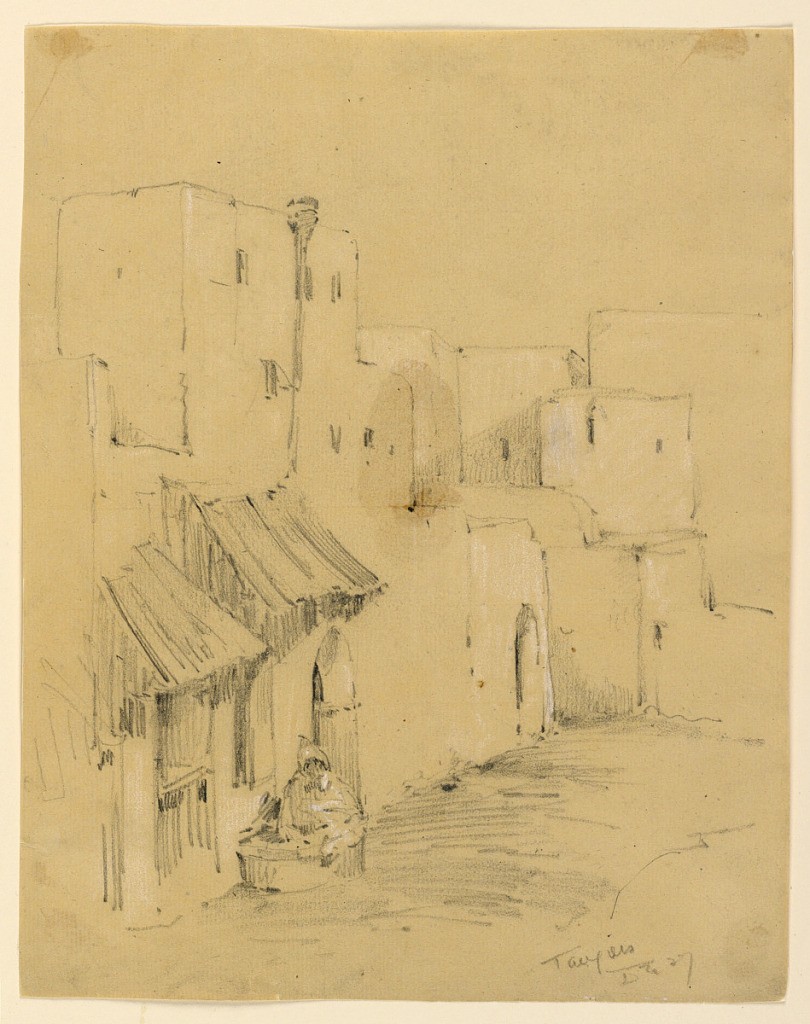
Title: Street in Tangiers
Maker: Arnold William Brunner, American, 1857–1925
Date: ca. 1891
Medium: Graphite and white heightening on cream paper
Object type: Drawing
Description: An open space, lower right, with buildings around it. Awnings, far left. Figure sitting in front of building, left.